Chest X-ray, AP view. Patient: 65 years old, sex F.
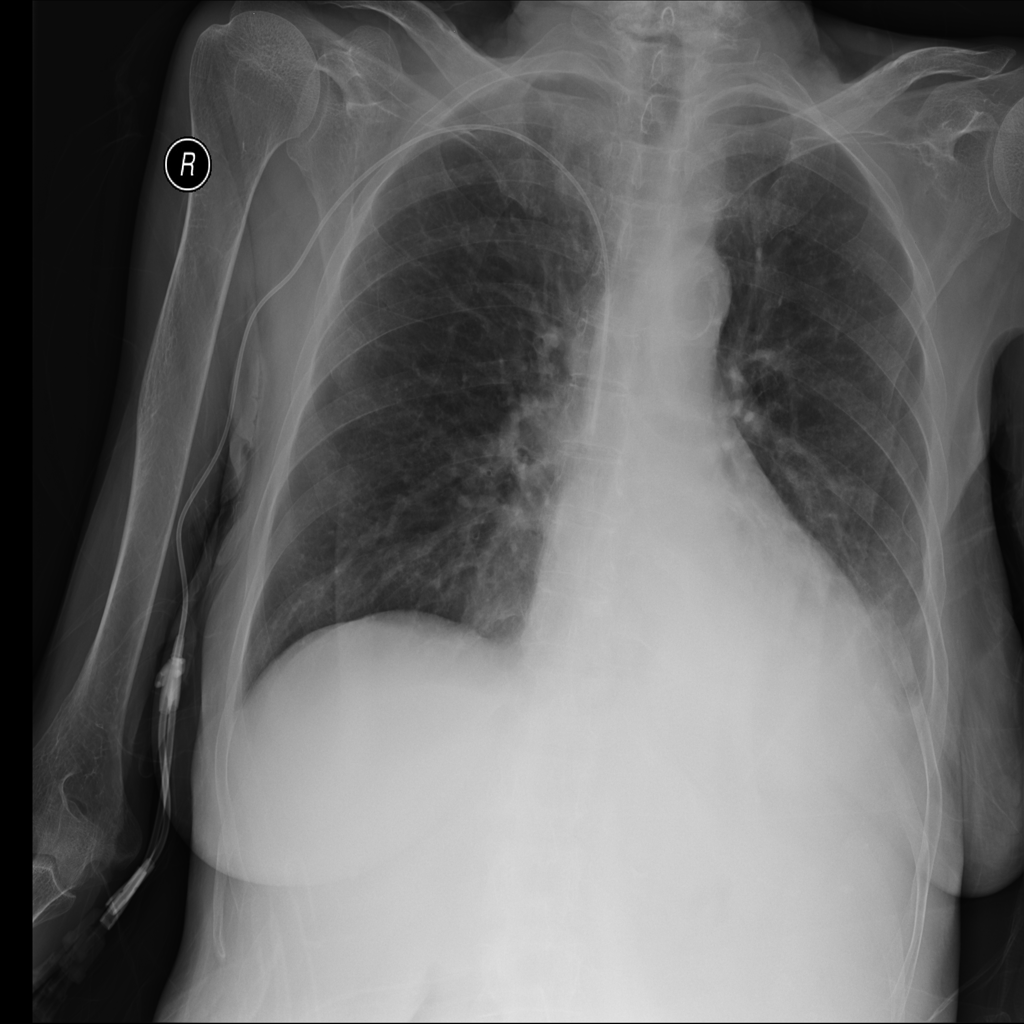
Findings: Effusion, Infiltration